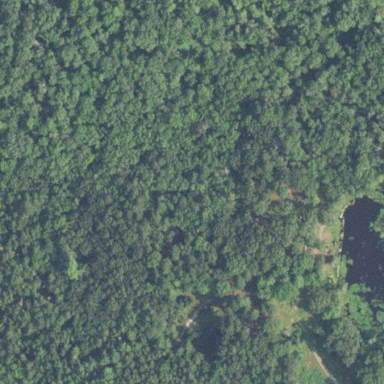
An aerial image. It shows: Mixed woodland area with various types of leaves.